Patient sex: M
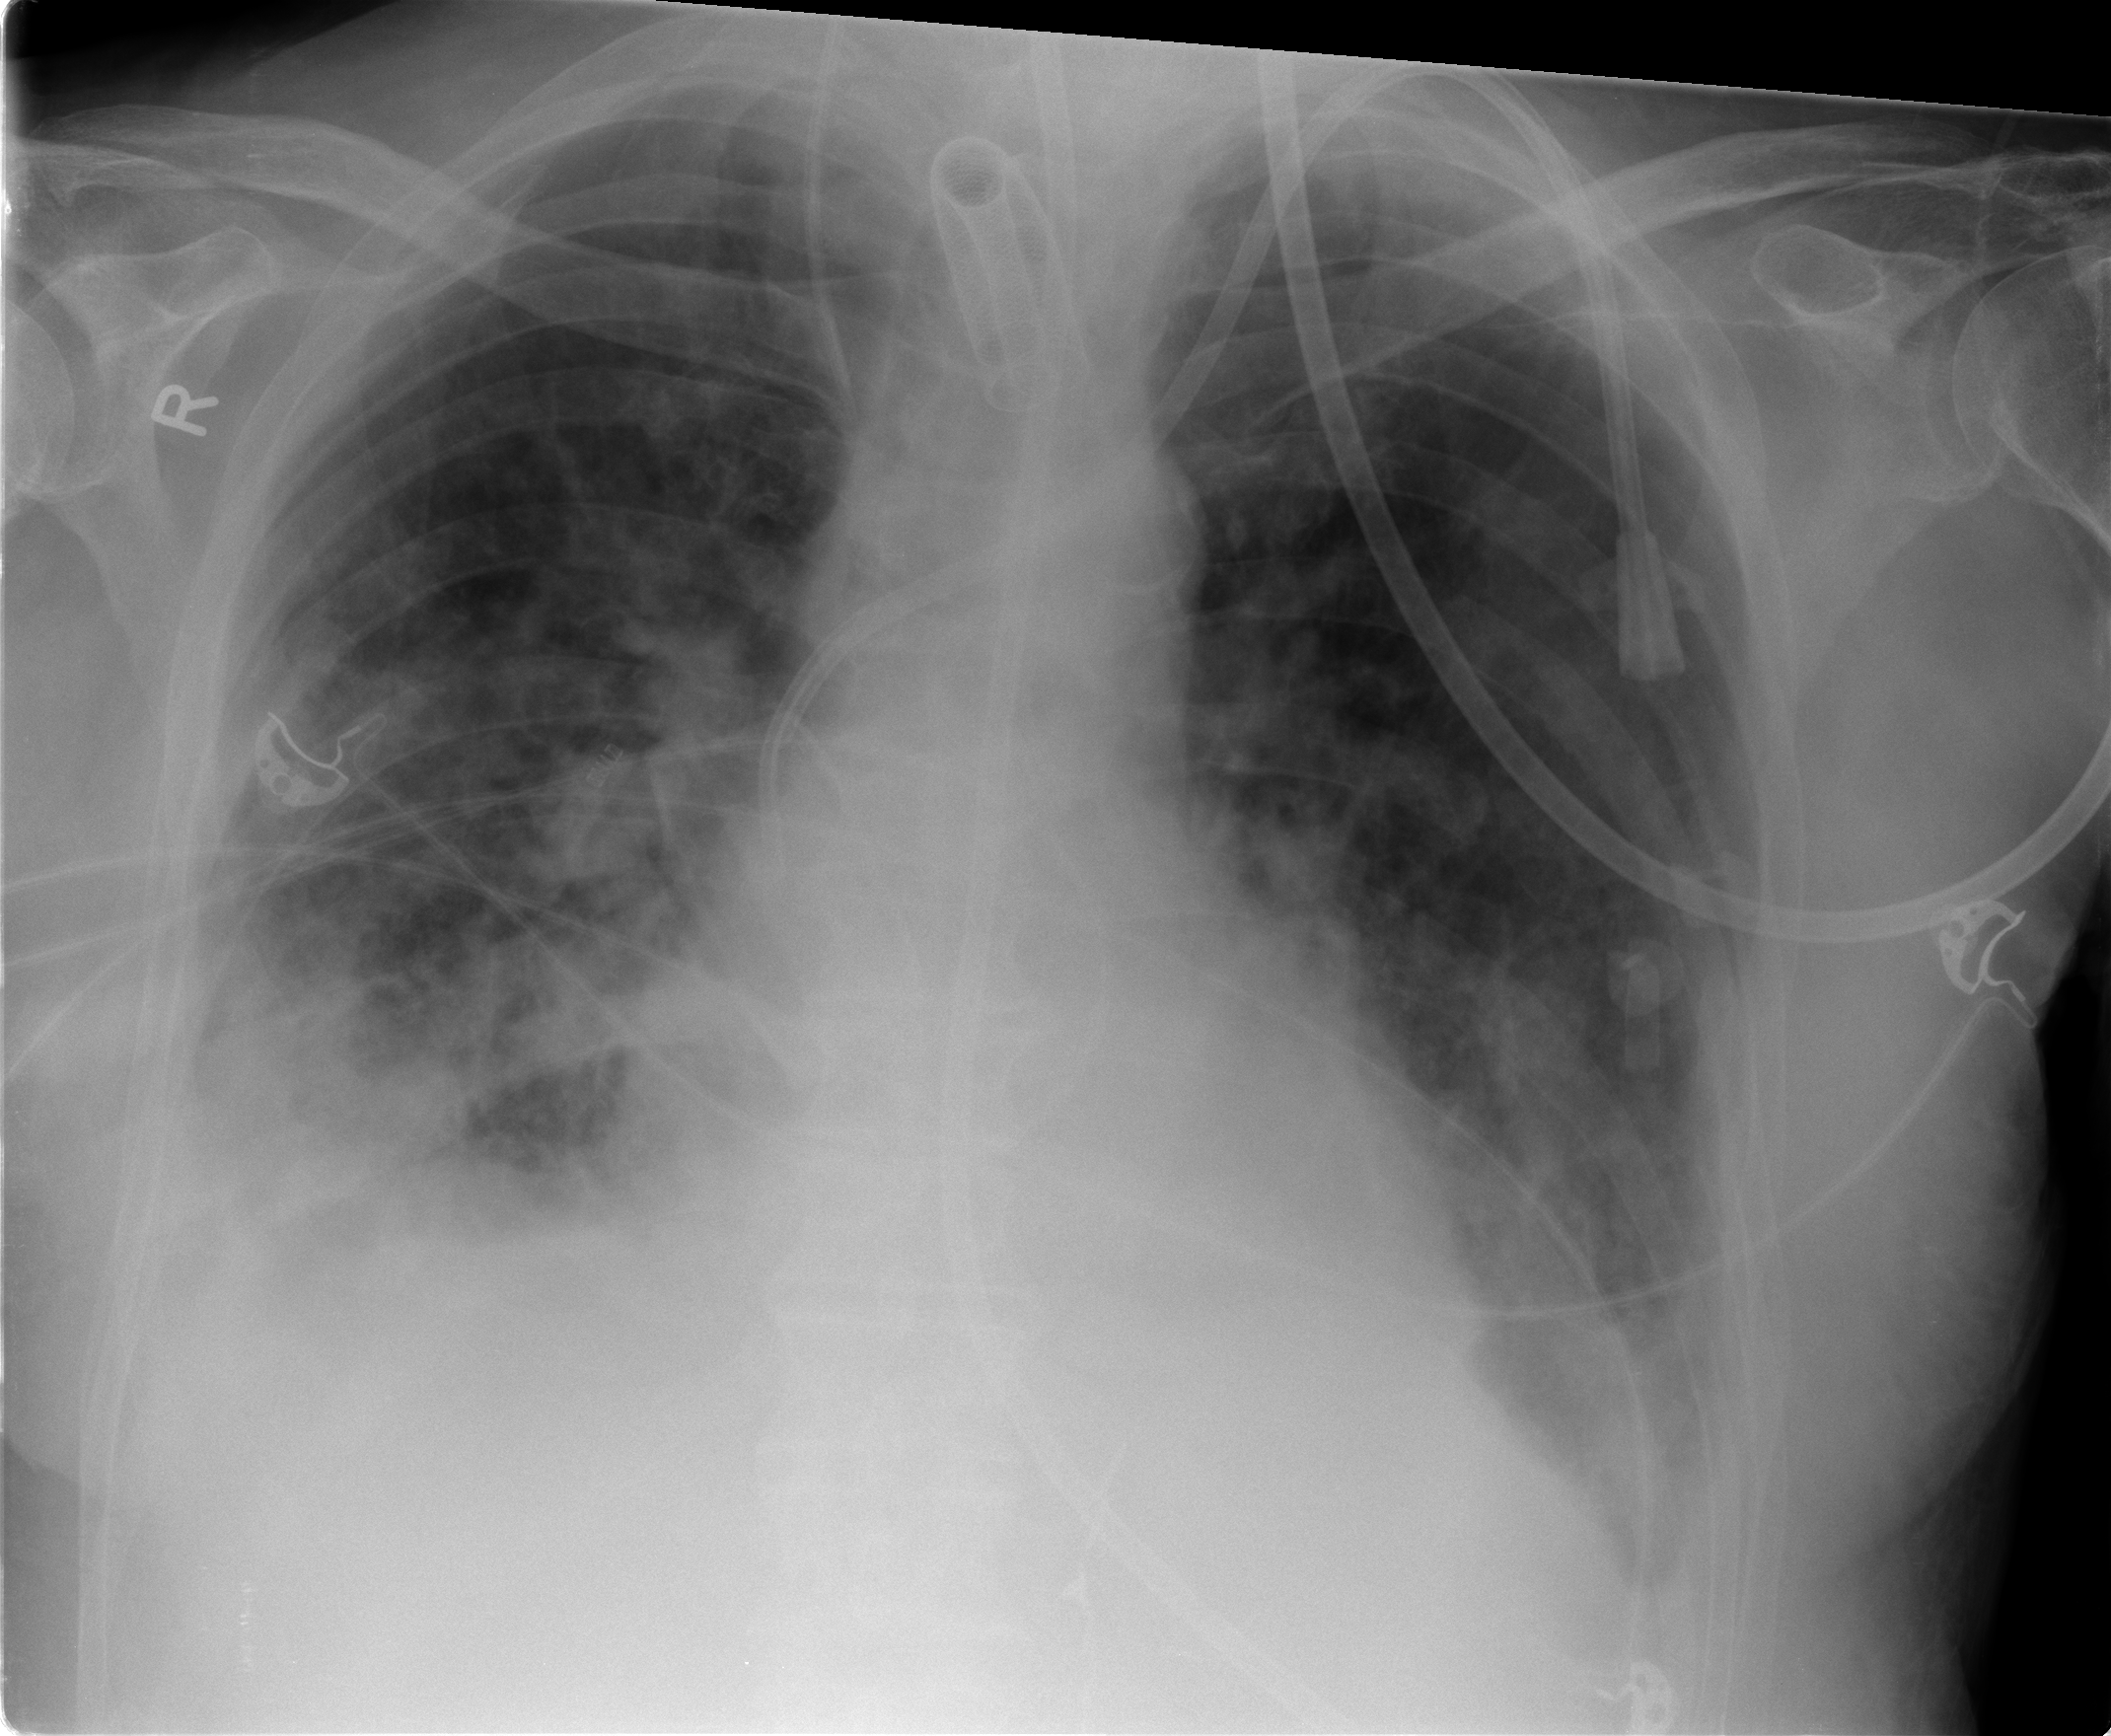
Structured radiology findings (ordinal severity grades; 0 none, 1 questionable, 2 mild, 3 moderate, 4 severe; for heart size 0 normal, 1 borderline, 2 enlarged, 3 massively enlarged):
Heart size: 0
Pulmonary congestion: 2
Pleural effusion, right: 2
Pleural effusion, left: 2
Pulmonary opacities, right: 4
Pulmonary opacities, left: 2
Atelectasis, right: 2
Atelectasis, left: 2